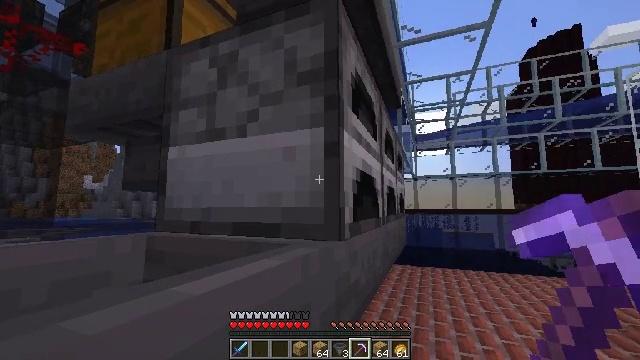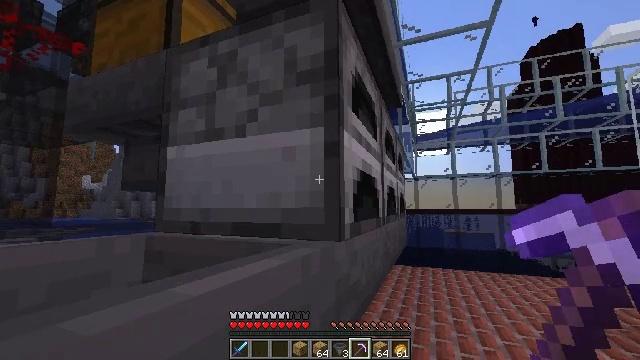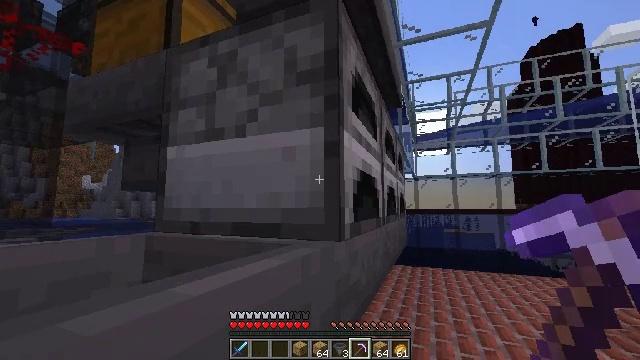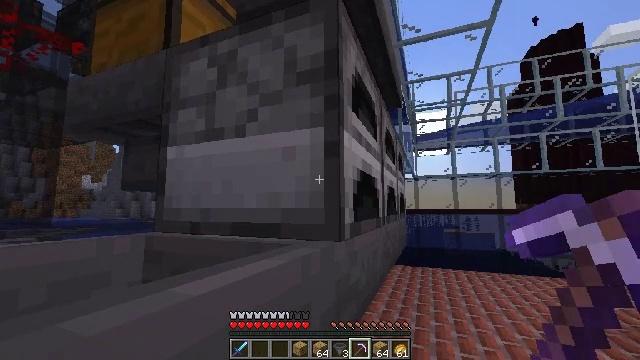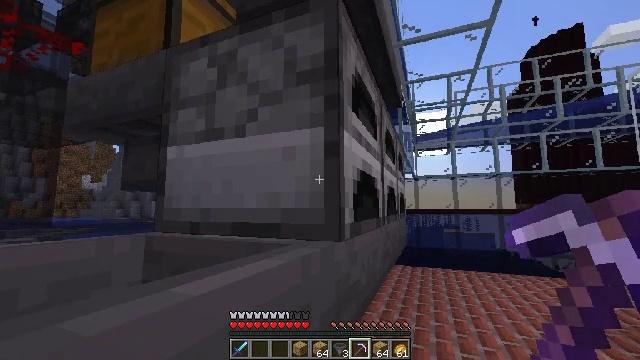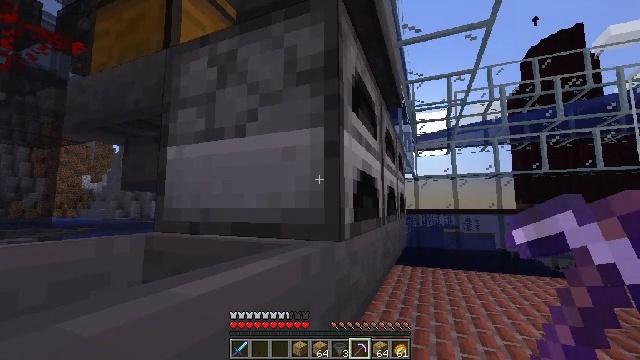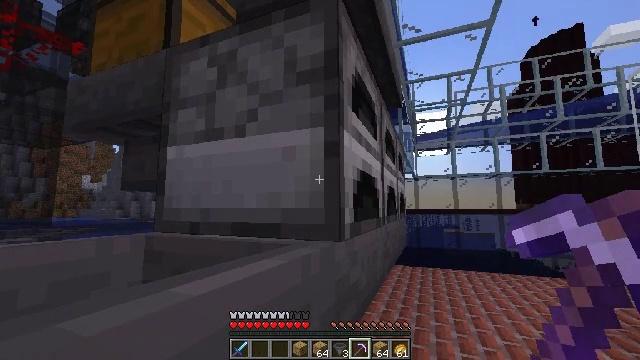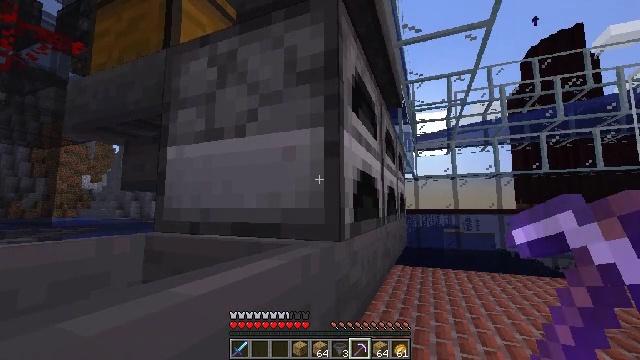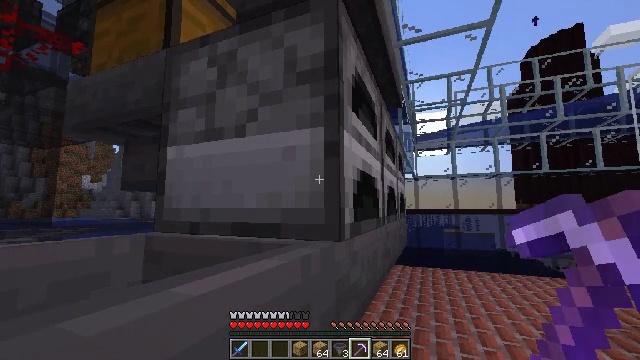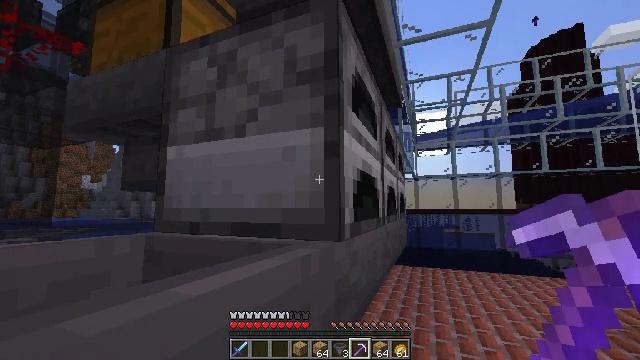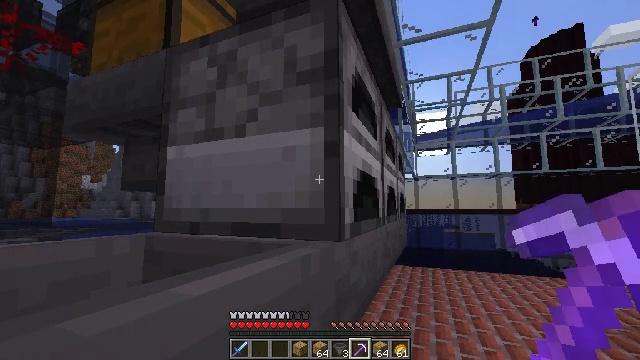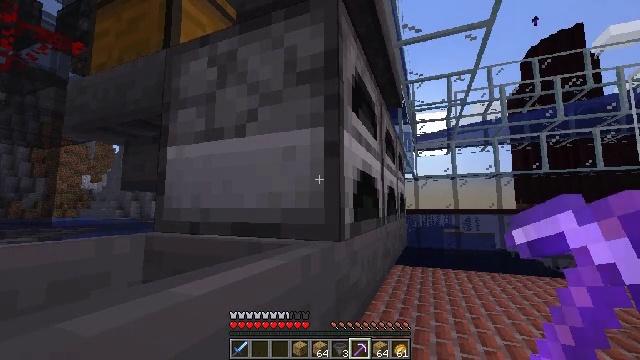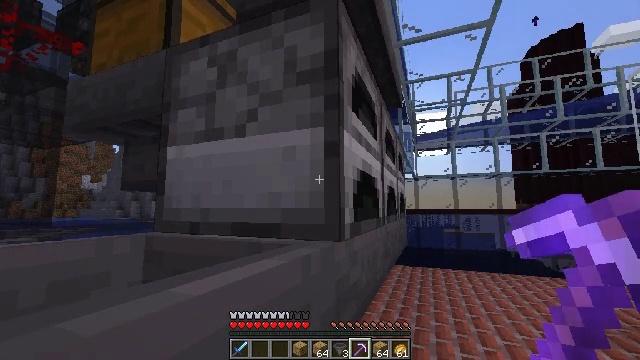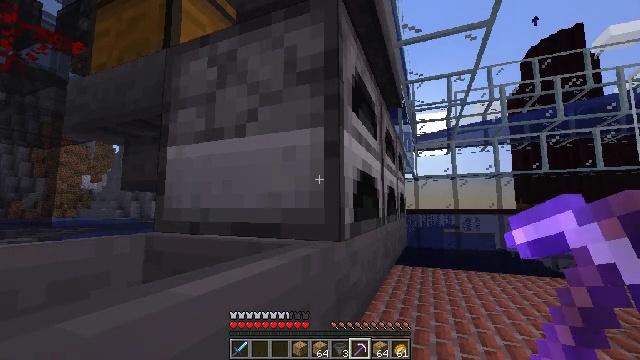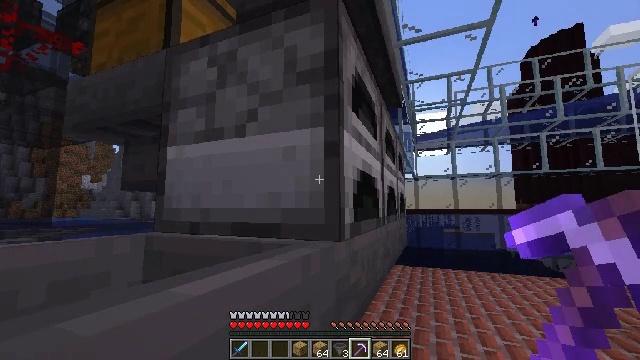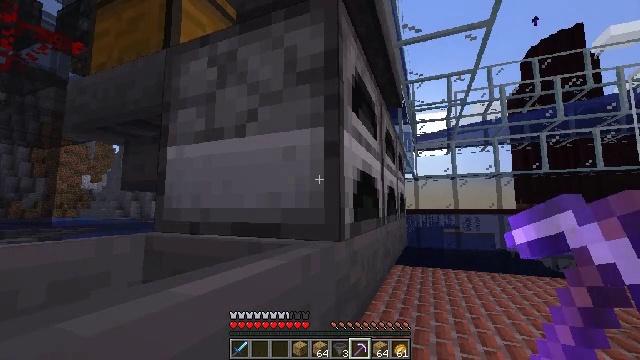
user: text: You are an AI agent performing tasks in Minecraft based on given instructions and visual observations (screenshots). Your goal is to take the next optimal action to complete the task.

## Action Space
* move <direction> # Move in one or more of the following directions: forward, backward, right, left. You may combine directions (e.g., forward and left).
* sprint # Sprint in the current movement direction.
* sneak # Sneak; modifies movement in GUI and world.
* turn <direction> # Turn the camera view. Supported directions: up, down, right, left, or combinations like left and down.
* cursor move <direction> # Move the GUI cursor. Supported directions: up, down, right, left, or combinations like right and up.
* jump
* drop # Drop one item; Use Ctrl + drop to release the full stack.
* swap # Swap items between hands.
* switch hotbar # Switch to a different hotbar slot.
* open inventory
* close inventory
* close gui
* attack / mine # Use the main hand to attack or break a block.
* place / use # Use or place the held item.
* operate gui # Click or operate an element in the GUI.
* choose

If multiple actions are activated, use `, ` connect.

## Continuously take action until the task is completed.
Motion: motion action
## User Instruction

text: Attack the hopper to gather it.
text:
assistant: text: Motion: no_op
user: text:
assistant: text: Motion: no_op
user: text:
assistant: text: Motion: no_op
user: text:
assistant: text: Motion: no_op
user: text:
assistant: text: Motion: no_op
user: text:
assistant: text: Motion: no_op
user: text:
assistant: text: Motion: no_op
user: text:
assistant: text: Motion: no_op
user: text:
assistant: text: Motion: no_op
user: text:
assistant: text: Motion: no_op
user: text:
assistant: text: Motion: no_op
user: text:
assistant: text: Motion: no_op
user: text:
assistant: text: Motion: no_op
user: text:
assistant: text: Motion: no_op
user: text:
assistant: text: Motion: no_op
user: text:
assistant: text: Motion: no_op
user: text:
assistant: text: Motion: no_op
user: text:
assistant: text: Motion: no_op
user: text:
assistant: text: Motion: no_op
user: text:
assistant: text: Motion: no_op
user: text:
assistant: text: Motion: no_op
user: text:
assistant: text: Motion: no_op
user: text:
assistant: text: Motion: no_op
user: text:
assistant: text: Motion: no_op
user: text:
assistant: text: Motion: turn left
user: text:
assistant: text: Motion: turn left
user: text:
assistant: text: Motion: turn left
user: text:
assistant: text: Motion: turn left
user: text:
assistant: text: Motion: turn left and up
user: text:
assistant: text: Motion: turn left and up